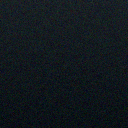
Screen state: off